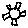
Label: sun